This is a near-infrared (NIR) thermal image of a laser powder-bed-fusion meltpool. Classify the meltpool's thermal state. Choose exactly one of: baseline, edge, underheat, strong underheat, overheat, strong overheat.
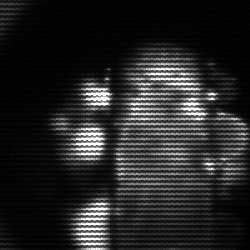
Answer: strong underheat